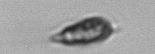
Label: Prorocentrum_triestinum